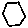
Label: hexagon